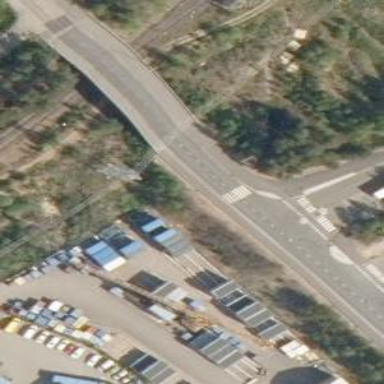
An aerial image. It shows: Uncontrolled crossing on the road.